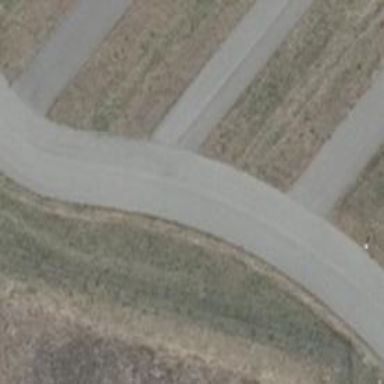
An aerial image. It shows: Road serving as parking aisle.